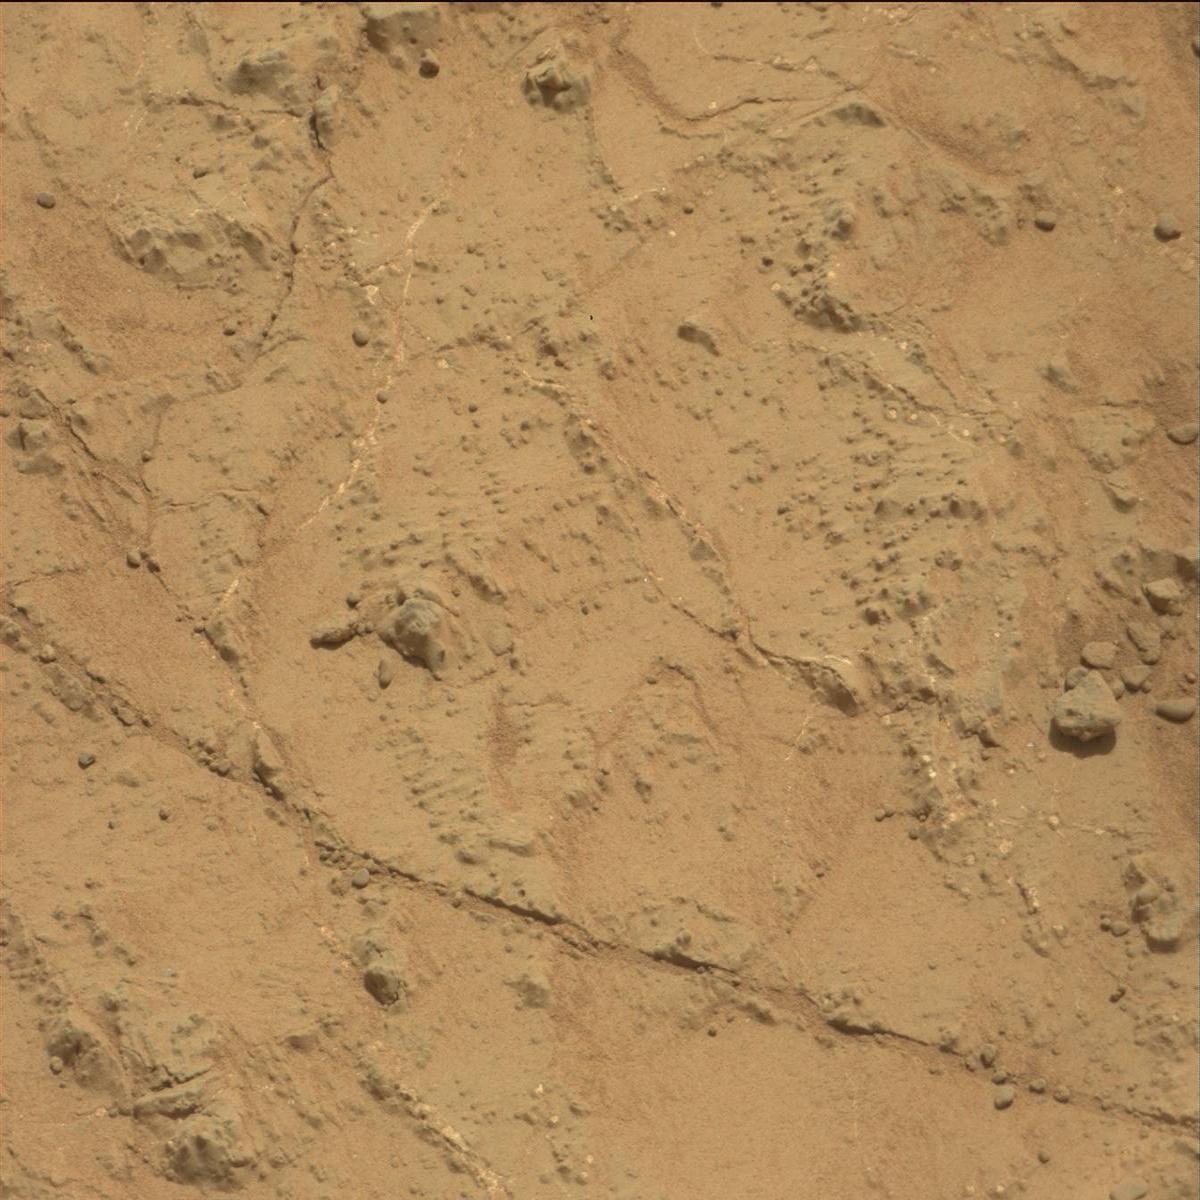
Terrain classes present: Bedrock, Rock, Sand / Soil